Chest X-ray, PA view. Patient: 51 years old, sex M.
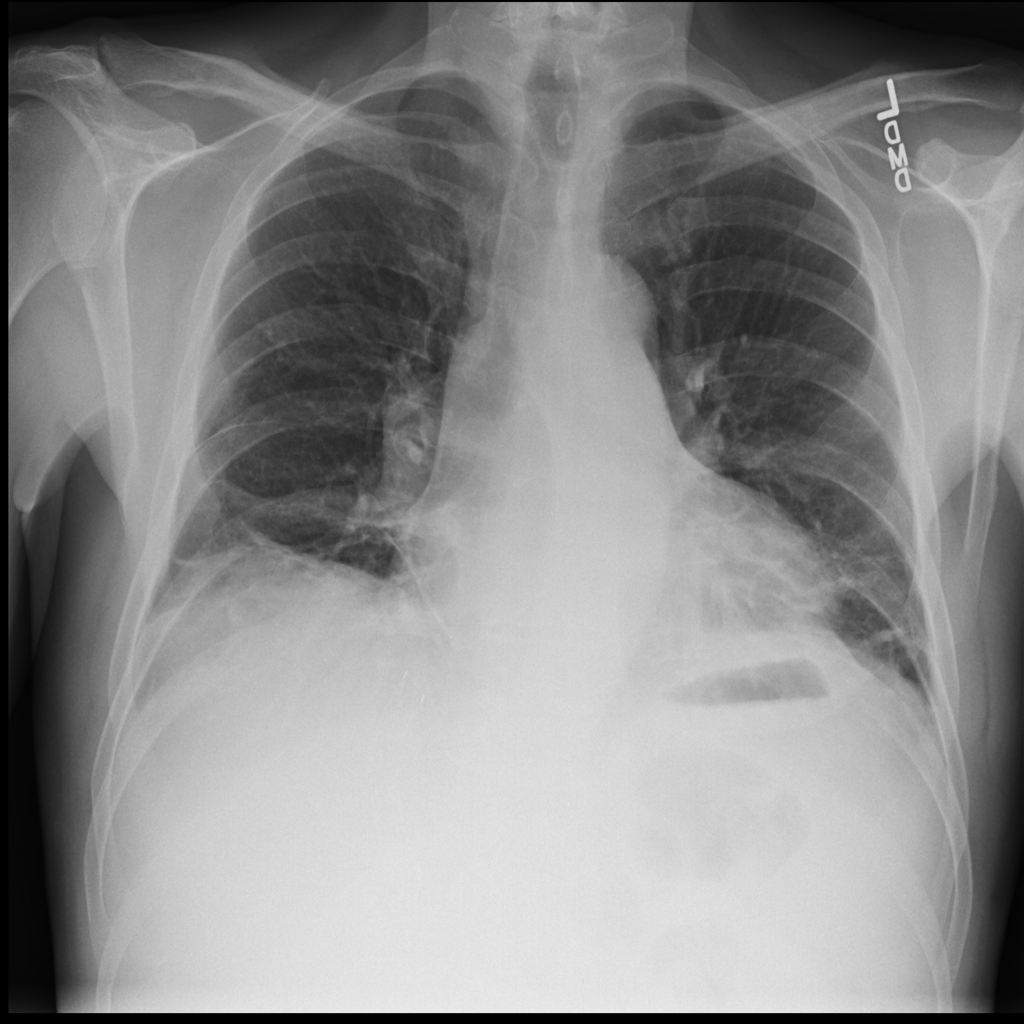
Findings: Atelectasis